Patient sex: M
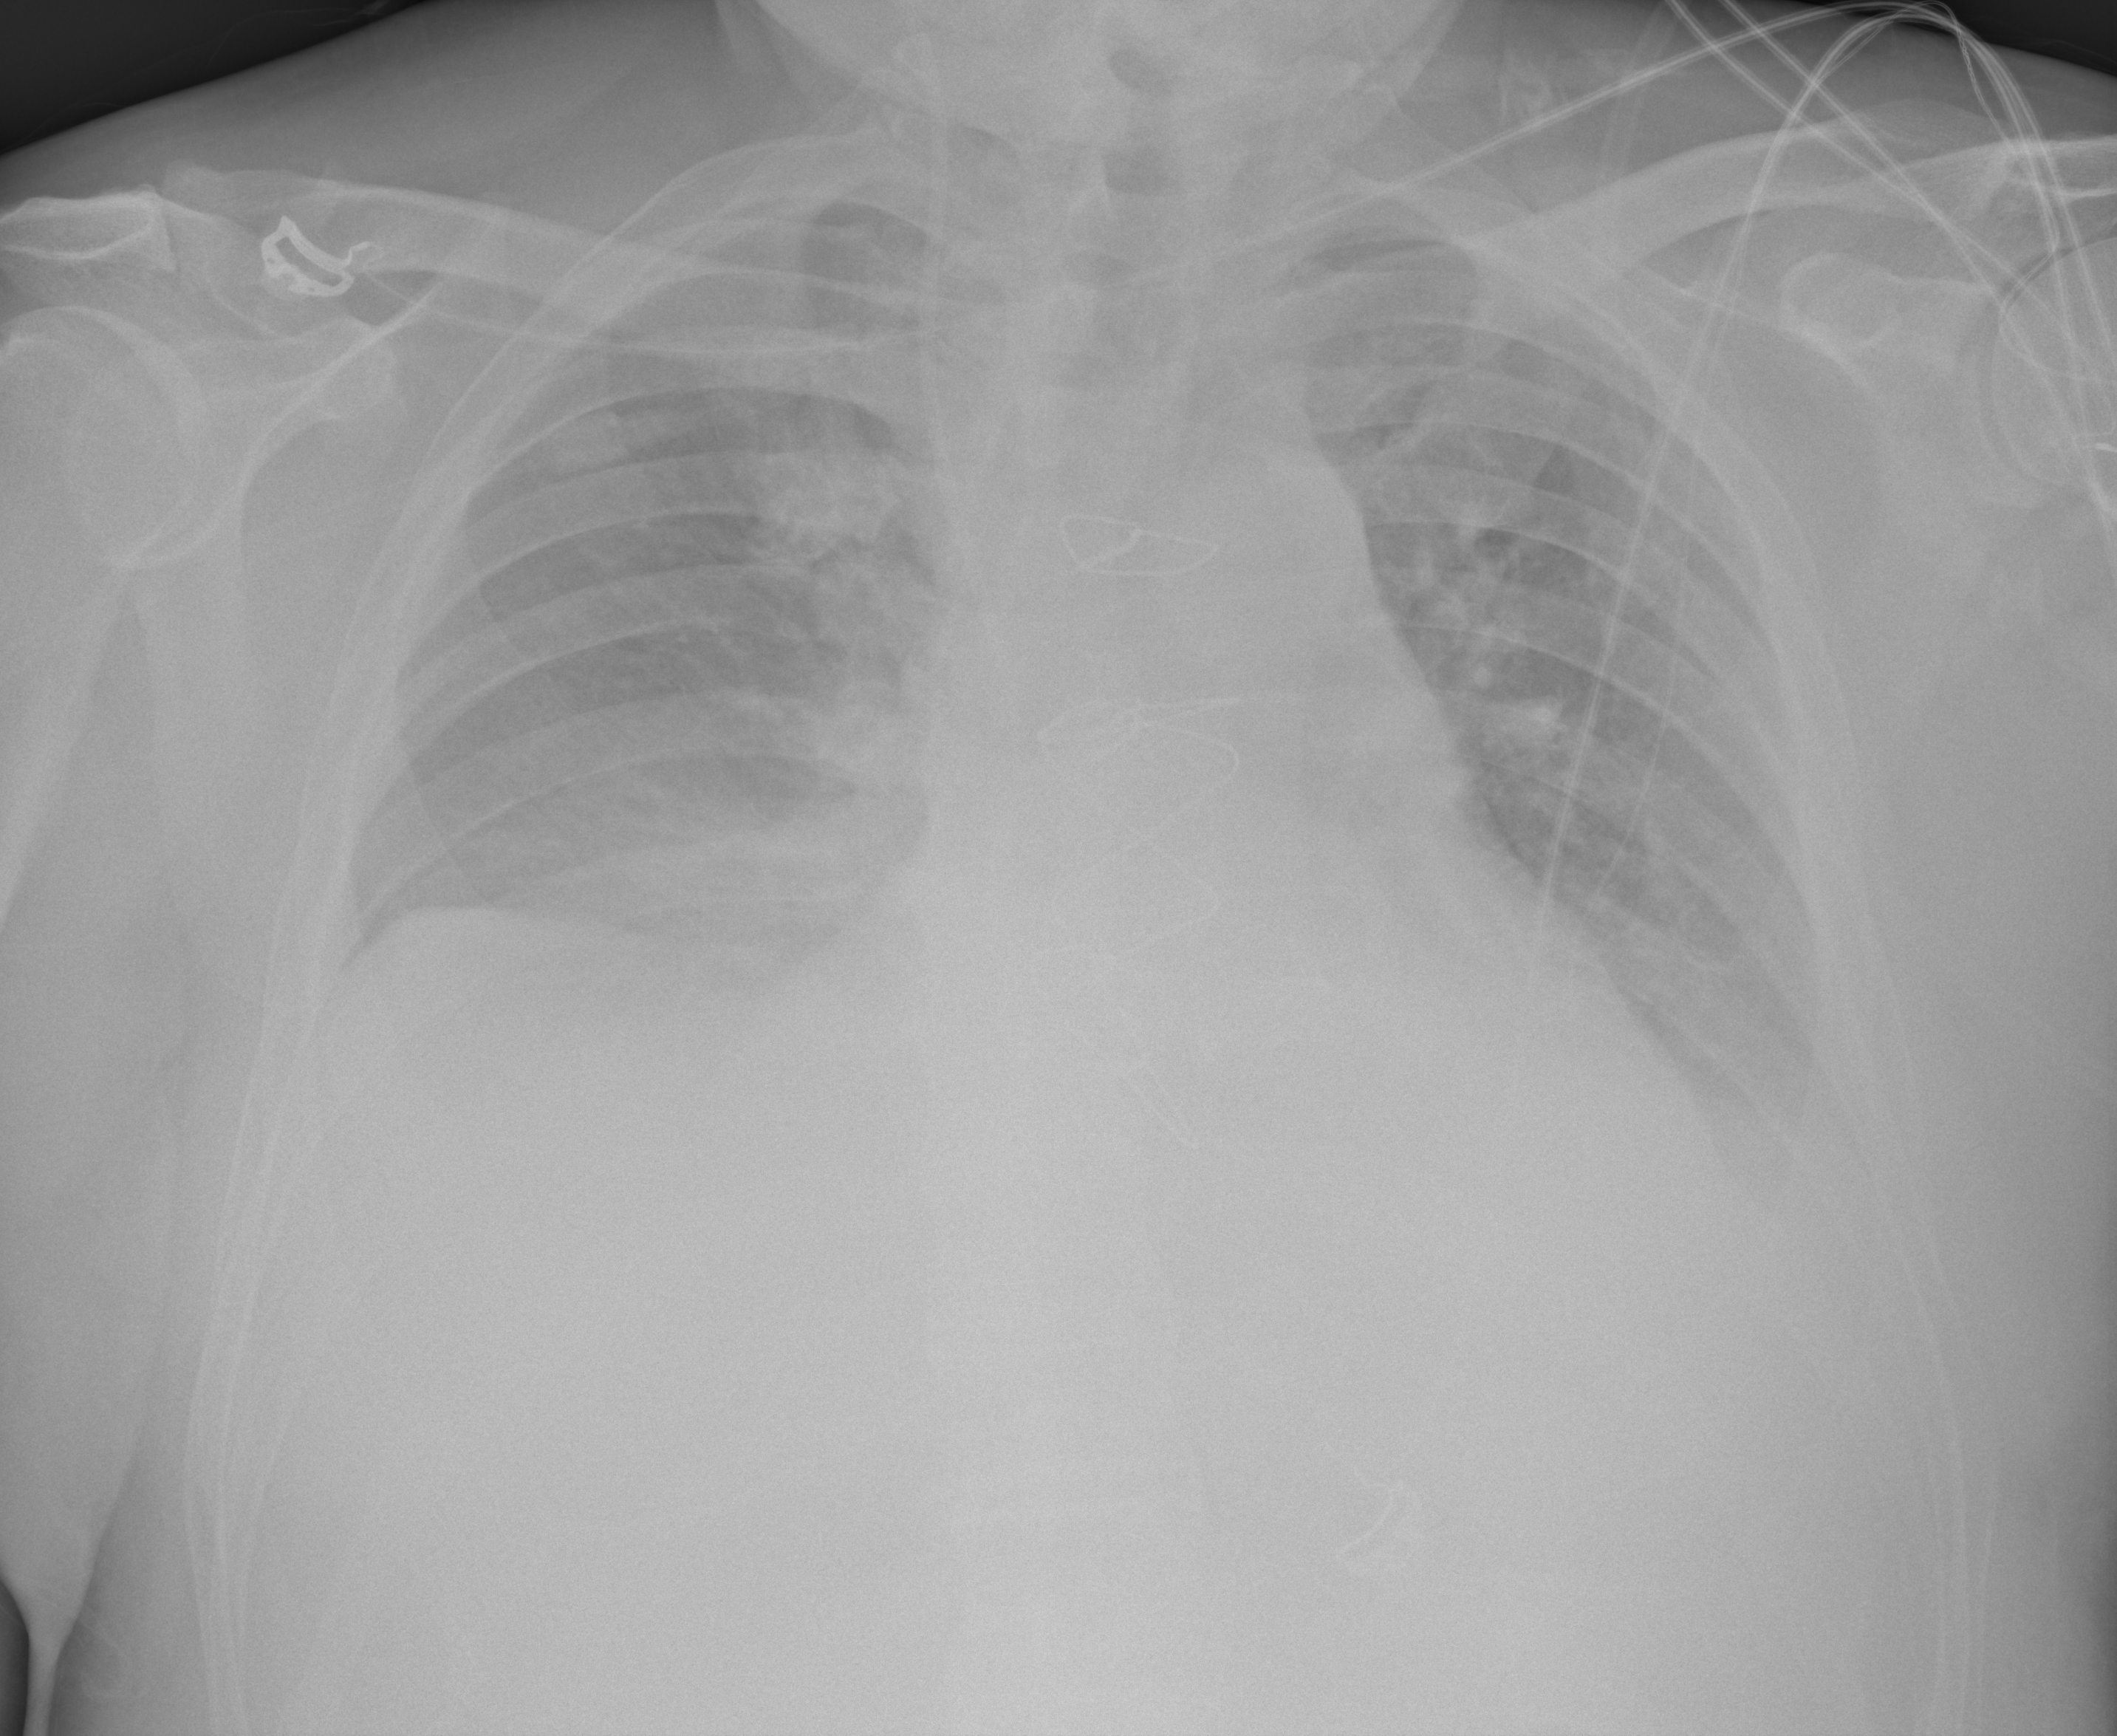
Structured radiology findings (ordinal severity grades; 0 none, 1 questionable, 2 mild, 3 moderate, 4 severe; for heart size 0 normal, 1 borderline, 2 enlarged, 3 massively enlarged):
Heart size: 2
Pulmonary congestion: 2
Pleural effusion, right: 3
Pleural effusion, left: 2
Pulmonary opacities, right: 1
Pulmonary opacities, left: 1
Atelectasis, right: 2
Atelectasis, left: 2